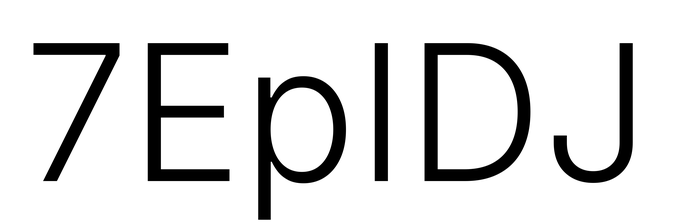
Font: Inter_Light